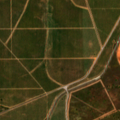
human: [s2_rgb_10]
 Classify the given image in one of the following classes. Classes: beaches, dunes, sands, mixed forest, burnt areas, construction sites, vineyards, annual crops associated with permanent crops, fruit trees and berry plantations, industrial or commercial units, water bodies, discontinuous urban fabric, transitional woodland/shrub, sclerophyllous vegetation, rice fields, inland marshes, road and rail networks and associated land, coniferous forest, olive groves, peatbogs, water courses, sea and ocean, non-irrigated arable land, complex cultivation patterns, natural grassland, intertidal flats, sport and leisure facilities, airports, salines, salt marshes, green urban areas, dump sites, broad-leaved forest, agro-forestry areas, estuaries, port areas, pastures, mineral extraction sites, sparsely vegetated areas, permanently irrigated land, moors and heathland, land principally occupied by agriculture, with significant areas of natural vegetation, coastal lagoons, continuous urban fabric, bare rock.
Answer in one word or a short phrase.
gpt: continuous urban fabric